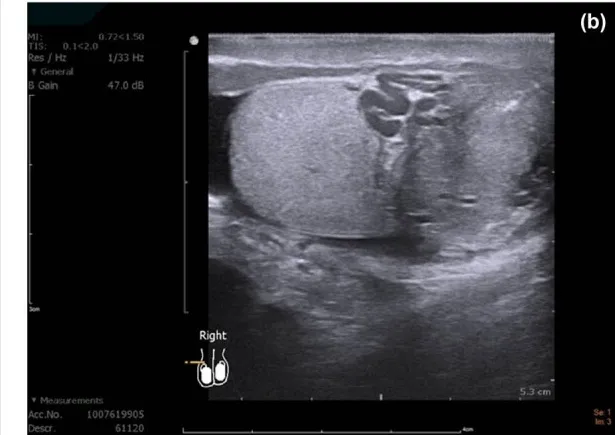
Abundant tortuous vessels adjacent to the paratesticular tumor.
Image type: radiology (ultrasound)